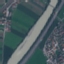
Land use / land cover class: River